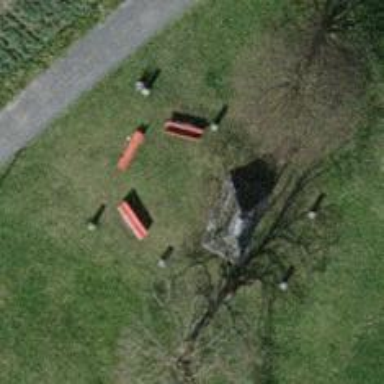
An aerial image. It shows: Sculptural memorial with historical significance.